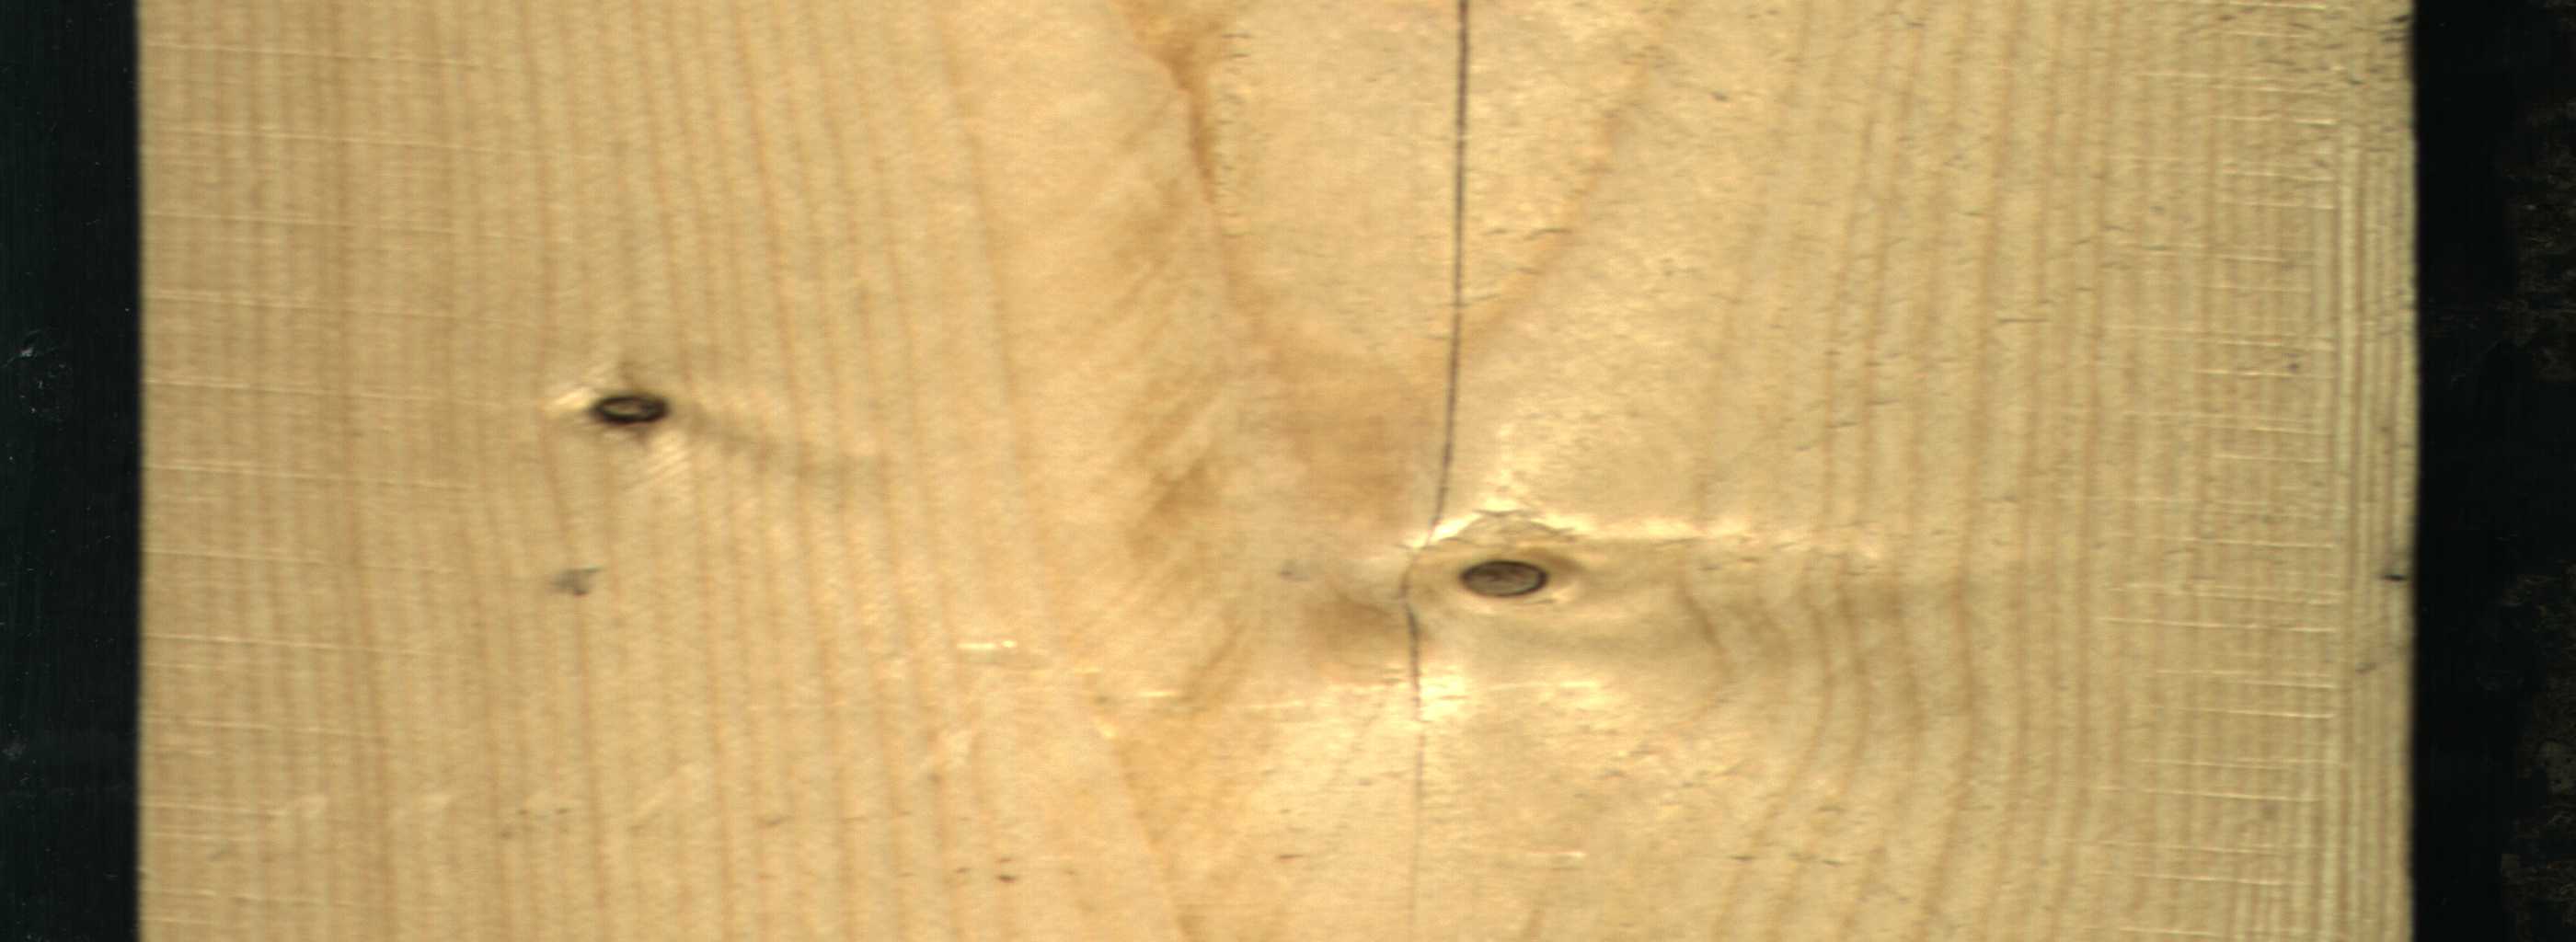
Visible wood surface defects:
Crack
Dead_Knot
Dead_Knot